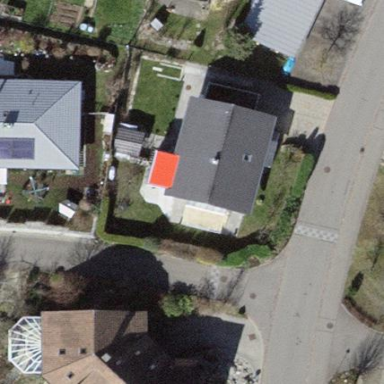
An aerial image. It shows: Gabled roof house.